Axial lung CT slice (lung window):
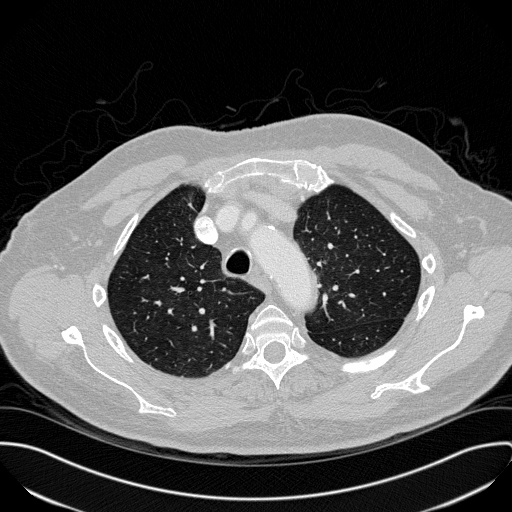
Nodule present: no